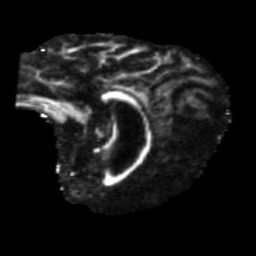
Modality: FA
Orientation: sagittal
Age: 68
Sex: male
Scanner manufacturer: siemens
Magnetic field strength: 3 T
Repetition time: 5.47 s
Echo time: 0.0854 s